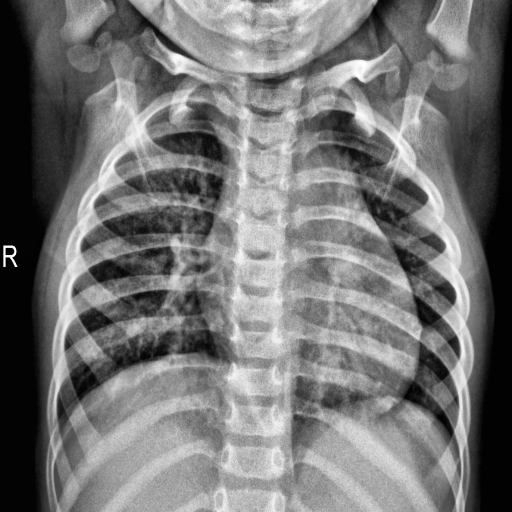
Finding: NORMAL